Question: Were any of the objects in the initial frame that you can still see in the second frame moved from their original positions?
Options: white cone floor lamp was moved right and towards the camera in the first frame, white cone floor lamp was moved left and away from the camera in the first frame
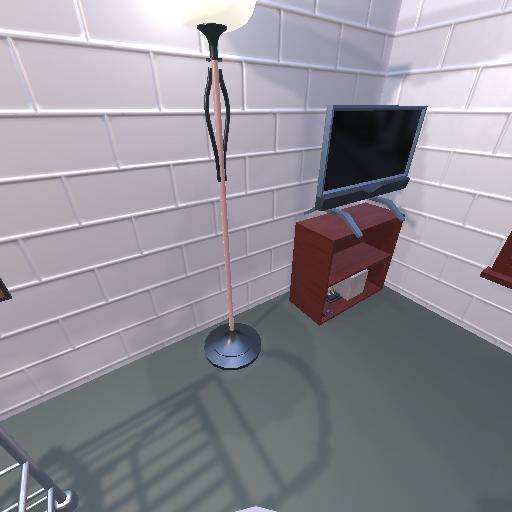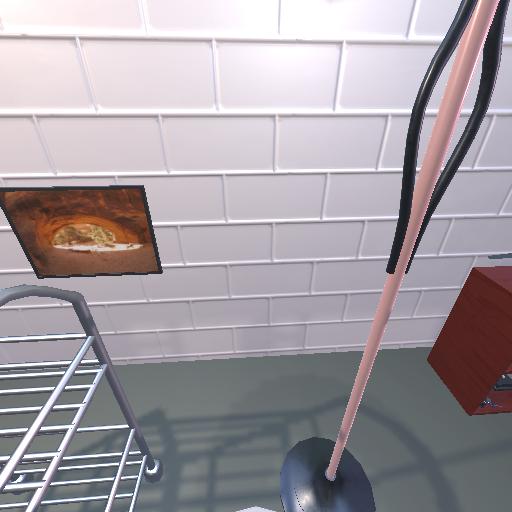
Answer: white cone floor lamp was moved right and towards the camera in the first frame